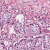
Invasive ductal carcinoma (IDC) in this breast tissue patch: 1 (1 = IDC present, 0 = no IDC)